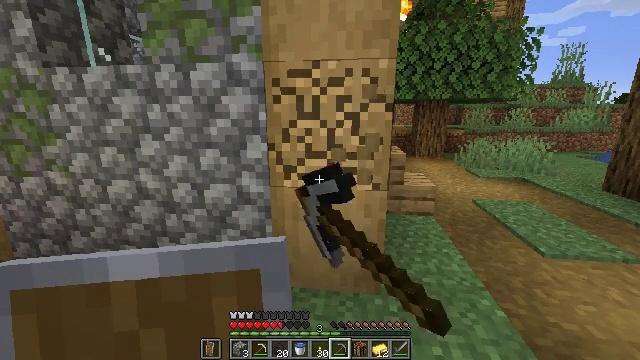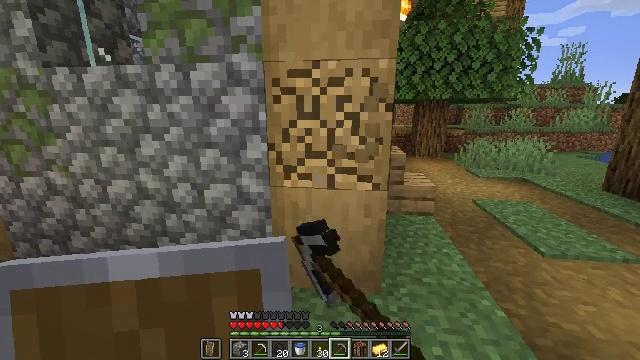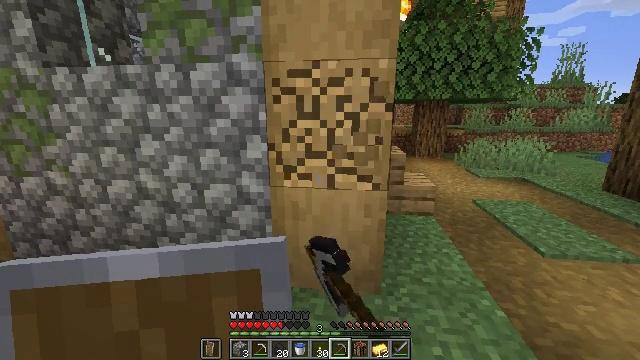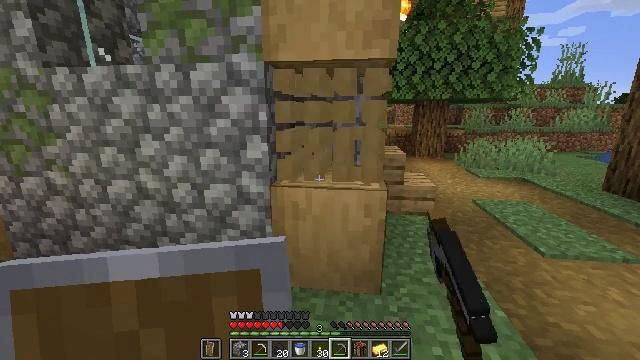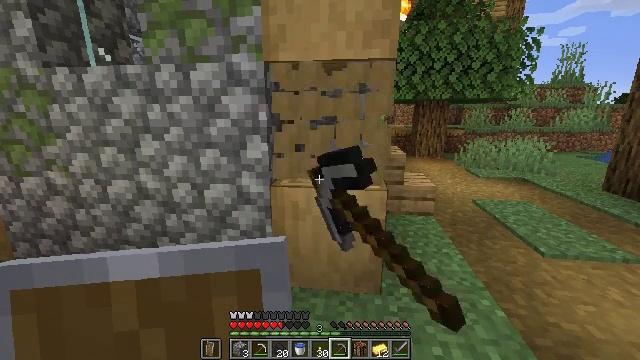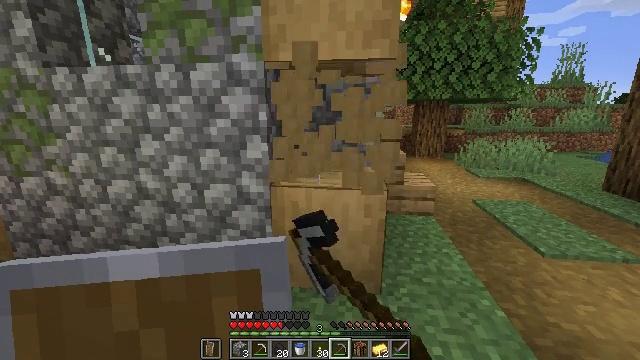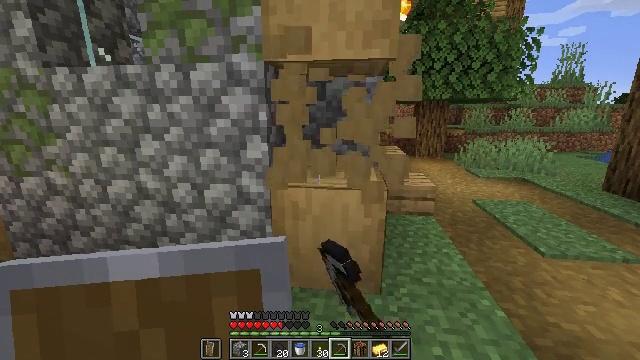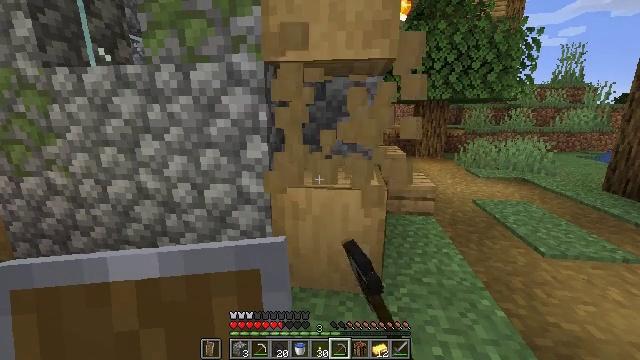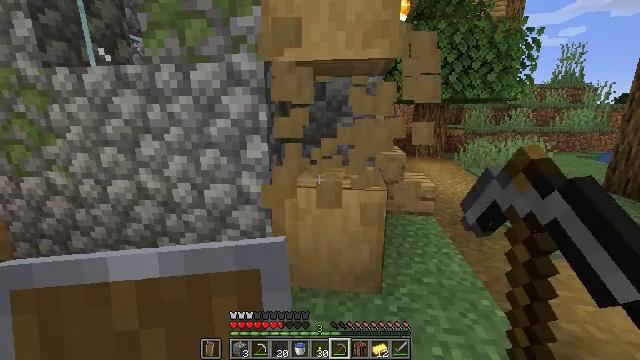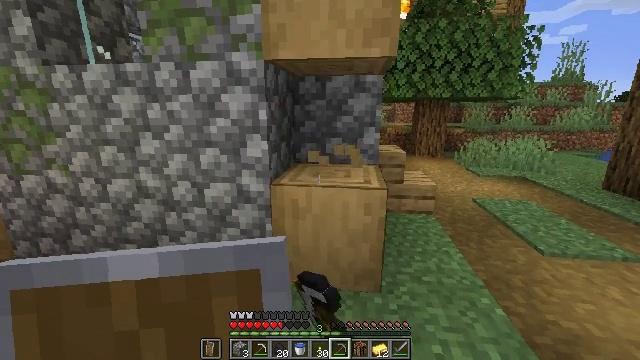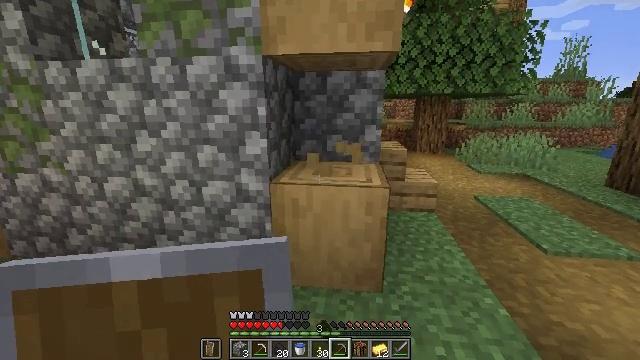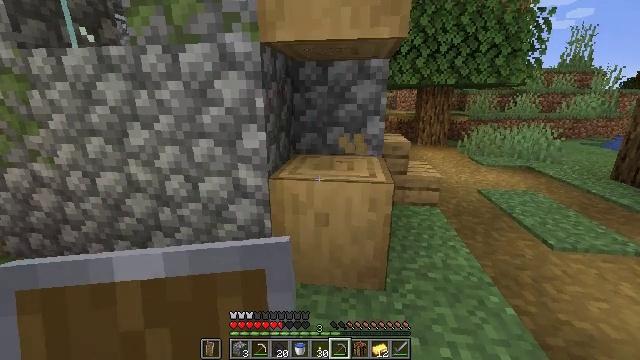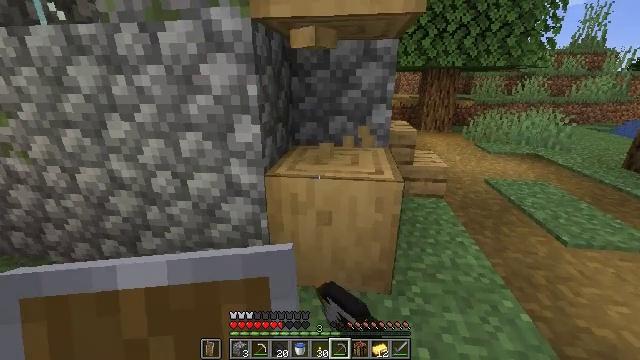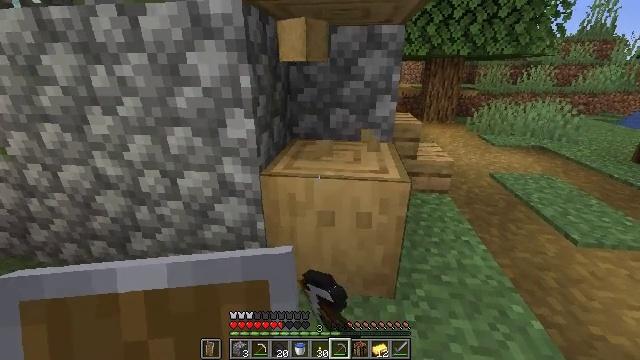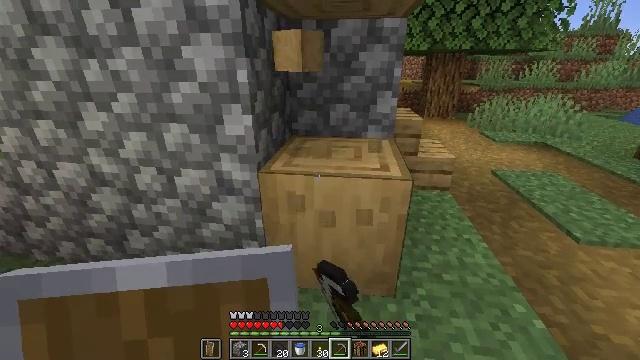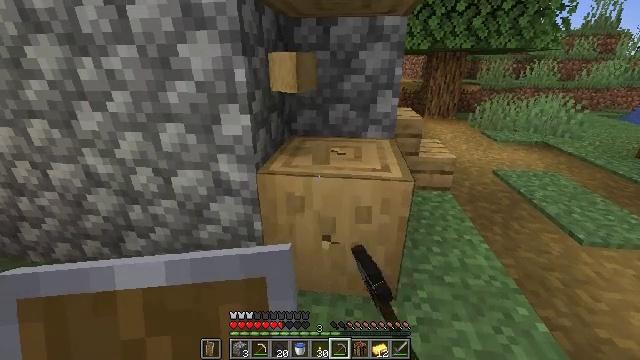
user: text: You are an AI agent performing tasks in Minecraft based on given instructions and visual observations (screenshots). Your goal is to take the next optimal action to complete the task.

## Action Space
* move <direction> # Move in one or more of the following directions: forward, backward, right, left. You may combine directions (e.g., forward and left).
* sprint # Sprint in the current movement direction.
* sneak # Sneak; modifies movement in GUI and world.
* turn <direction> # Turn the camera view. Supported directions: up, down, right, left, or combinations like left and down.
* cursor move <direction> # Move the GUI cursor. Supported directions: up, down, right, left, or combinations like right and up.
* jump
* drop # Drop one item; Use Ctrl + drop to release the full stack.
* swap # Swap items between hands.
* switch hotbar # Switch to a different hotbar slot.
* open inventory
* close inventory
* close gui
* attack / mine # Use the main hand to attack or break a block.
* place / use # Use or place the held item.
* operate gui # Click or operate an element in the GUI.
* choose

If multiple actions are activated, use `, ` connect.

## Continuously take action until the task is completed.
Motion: motion action
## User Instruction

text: Attack the stripped oak log to collect it.
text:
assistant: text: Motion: attack / mine
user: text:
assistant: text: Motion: attack / mine
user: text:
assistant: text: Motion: attack / mine
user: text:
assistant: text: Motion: attack / mine
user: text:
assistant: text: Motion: attack / mine
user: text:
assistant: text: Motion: attack / mine
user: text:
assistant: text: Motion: attack / mine
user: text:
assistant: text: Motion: attack / mine
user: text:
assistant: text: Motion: attack / mine
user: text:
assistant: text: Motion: move forward, attack / mine
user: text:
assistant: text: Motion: move forward, turn down, attack / mine
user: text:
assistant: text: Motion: move forward, turn down, attack / mine
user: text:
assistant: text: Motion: turn down, attack / mine
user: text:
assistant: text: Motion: attack / mine
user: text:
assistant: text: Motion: attack / mine
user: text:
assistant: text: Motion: attack / mine
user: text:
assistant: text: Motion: attack / mine
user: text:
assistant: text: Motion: attack / mine
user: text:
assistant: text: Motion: attack / mine
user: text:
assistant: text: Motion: attack / mine
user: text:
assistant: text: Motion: attack / mine
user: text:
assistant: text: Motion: attack / mine
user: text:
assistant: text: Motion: attack / mine
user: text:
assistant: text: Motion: attack / mine
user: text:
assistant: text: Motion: attack / mine
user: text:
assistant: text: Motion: attack / mine
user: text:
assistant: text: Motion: attack / mine
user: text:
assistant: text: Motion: attack / mine
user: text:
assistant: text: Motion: attack / mine
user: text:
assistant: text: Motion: attack / mine